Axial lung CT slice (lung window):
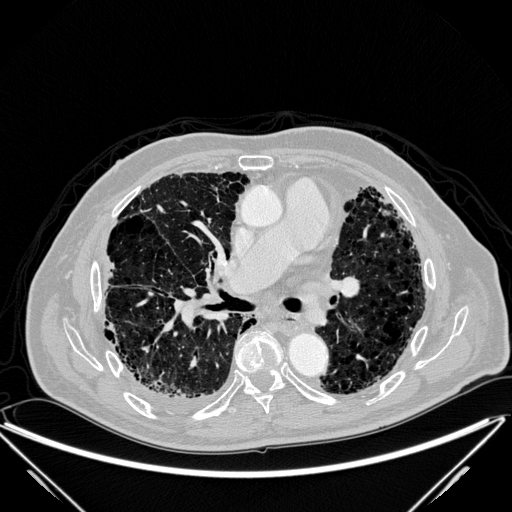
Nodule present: no